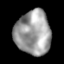
Tissue: lung
Cell type: Endothelial cells
Senescence score: 0.2256
Nuclear area (px): 1528
Mean DAPI intensity: 157.889